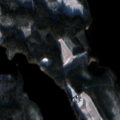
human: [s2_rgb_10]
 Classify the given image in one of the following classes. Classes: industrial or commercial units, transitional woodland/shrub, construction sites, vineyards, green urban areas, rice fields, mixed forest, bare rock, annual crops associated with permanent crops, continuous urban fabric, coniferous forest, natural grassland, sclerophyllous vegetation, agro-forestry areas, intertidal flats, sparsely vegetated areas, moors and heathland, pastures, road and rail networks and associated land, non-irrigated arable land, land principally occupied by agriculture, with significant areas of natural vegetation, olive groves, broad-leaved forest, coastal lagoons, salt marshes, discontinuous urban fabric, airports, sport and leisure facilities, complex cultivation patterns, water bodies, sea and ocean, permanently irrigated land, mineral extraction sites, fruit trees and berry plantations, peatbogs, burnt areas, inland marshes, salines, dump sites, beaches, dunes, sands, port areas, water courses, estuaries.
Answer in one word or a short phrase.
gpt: coniferous forest, mixed forest, water bodies